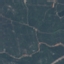
Land use / land cover: HerbaceousVegetation